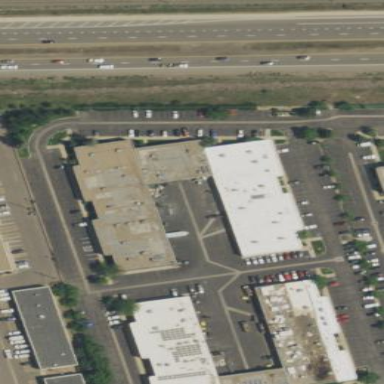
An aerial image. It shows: Commercial building.